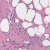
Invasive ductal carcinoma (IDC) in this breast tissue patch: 0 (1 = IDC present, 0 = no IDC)